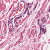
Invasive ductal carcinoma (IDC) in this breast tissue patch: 0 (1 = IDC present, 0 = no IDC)